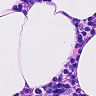
Metastatic tissue present: no